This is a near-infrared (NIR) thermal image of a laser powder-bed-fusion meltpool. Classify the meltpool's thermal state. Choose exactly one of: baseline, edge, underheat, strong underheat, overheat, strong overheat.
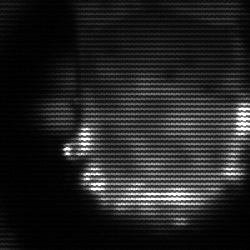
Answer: baseline